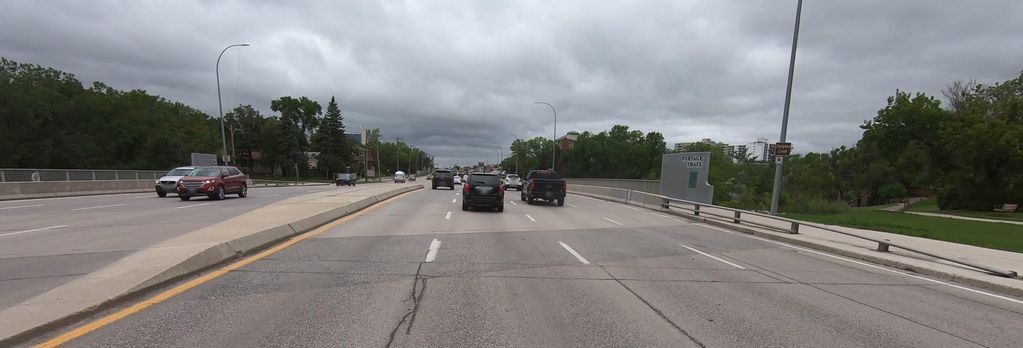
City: winnipeg